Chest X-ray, PA view. Patient: 62 years old, sex M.
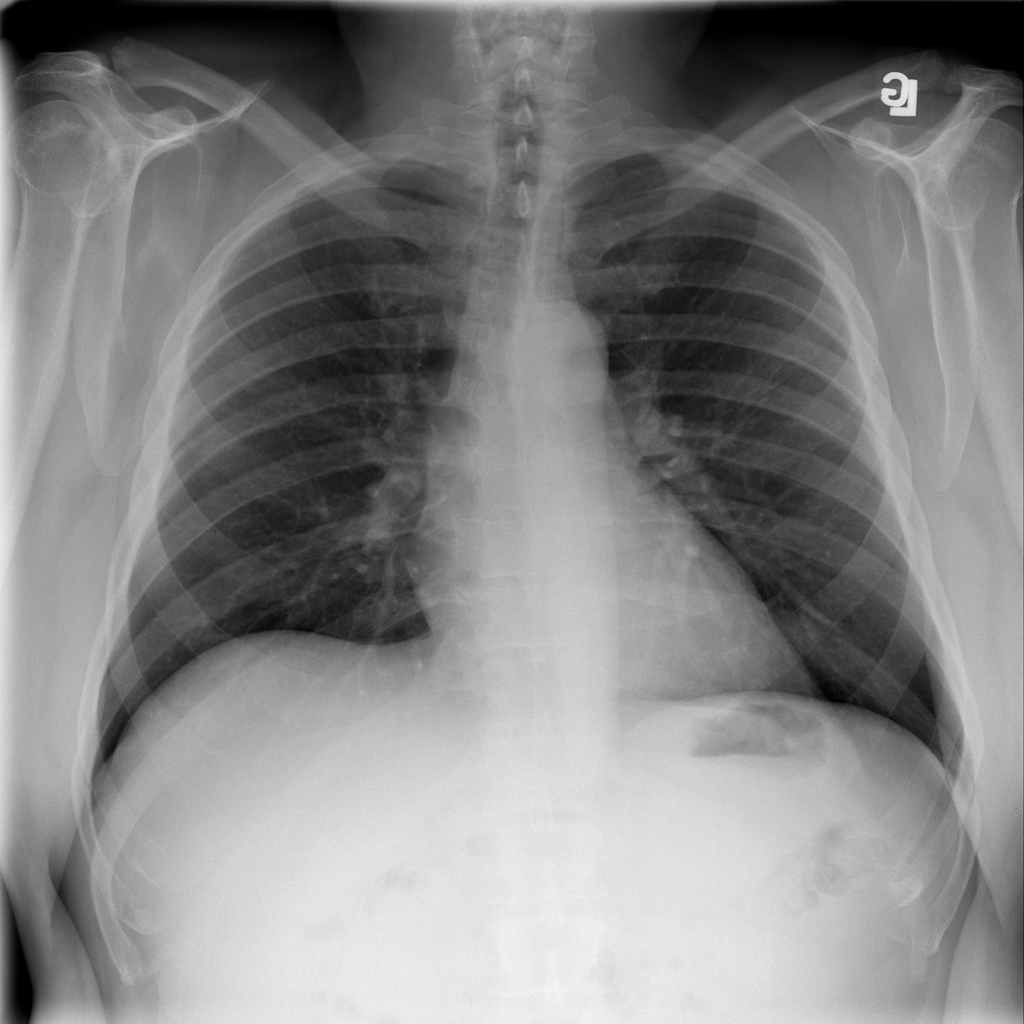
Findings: No Finding